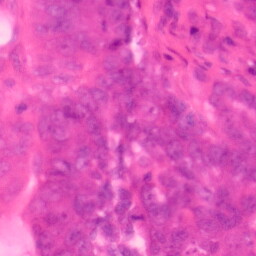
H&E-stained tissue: Colon